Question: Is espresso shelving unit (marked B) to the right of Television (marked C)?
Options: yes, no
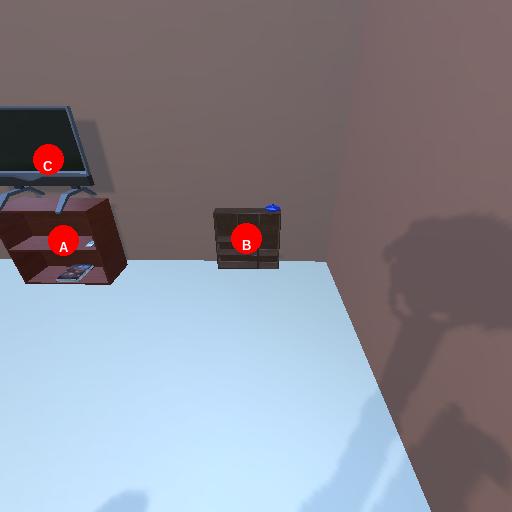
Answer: yes